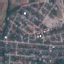
Label: Residential